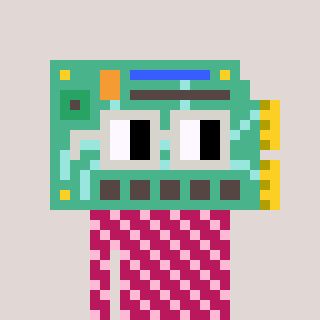
a pixel art character with square light gray glasses, a chipboard-shaped head and a darkpink-colored body on a warm background